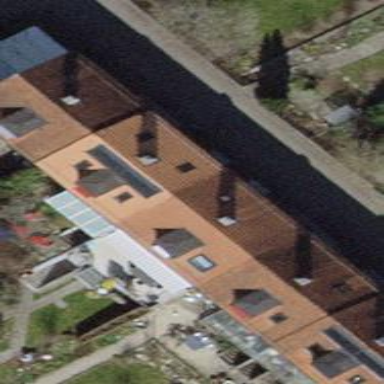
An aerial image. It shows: Semidetached house with gabled tile roof.